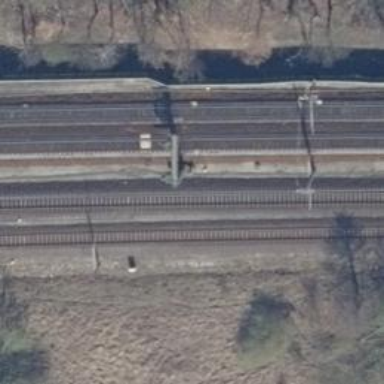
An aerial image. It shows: Railway signal.